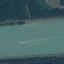
Land use / land cover: River